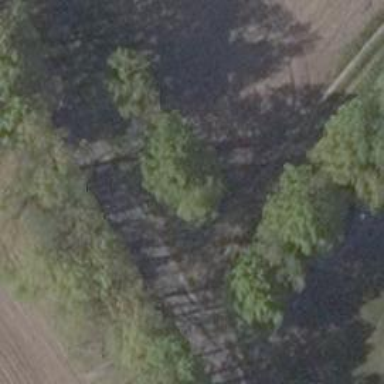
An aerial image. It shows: Row of trees in natural setting.